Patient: sex M, age 65
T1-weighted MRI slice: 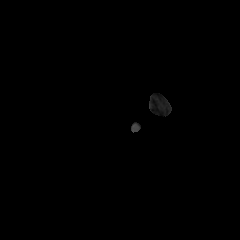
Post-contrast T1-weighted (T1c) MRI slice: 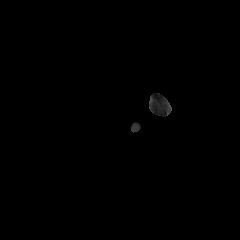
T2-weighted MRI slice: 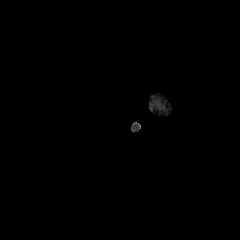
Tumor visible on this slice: no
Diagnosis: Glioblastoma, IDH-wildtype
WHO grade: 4